Question: <URL>]works on the basis of dividing a line into smaller segments and tests each segment to find whether they are within the visible boundary of the clipping region or not.
In the Binary search algorithm, we find the middle element and then either choose right hand side or left hand side.
But, here, as the following image shows, after first segmentation, we find that both of the subsections are actually disputed. So, both of them are candidates for further subdivisions. So, we can not proceed like Binary Search.

I am using iterative method. But, the following code doesn't work:
'''
Line2d GetClippedLine()
{
Line2d clippingCandidate = this->line;
std::vector<Line2d> lines = clippingCandidate.GetMidpointSubLines();
while(lines[0] != lines[1])
{
lines = clippingCandidate.GetMidpointSubLines();
Line2d one = lines[0];
Line2d two = lines[1];
if(one.IsClippingCandidate(rectangle))
{
clippingCandidate = one;
}
if(two.IsClippingCandidate(rectangle))
{
clippingCandidate = two;
}
if(one.IsVisible(rectangle))
{
Coordinates2d::Draw(one, Yellow);
}
if(two.IsVisible(rectangle))
{
Coordinates2d::Draw(two, Yellow);
}
clippingCandidate.Show();
//std::cout<<"++";
//two.Show();
std::cout<<"
";
}
return clippingCandidate;
}
'''
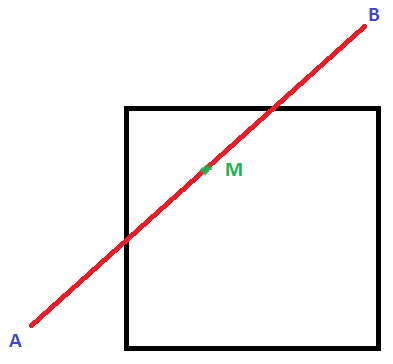
Answer: You're exactly right to ask. <URL>. It looks like your code is based on one of these bad sources.
M-S is only useful for finding intersections , and it's generally implemented with integers. It was originally used as a subroutine in a variation of the complete clipping algorithm of Cohen and Sutherland.
See <URL> if you're not familiar with C-S. The "out codes" guide successive clipping against infinite lines containing the viewport boundaries. In the pseudocode there, you'd replace the floating point math with M-S.
Say you are clipping against the left boundary at x=C, and the line segment that straddles it is 'P0(x0,y0)---P1(x1,y1)'. Say also 'x0<C<=x1', so 'P0' is known to be outside the boundary. Then the M-S algorithm is:
'''
tx1 = x1; // don't modify P1; it's inside the boundary
ty1 = y1;
while (x0 < C) {
xm = (x0 + tx1 + 1) >> 1;
ym = (y0 + ty1 + 1) >> 1;
if (xm <= C) { // the midpoint is on or outside the boundary
x0 = xm; // move P0
y0 = ym;
} else { // the midpoint is strictly inside
tx1 = xm; // move P1
ty1 = ym;
}
}
// The clipped segment is (x0,x1)--(y0,y1).
'''
You need 3 other minor variations of this for the other 3 boundaries.
Termination conditions are tricky. The '+ 1's are necessary to avoid looping forever in the case 'x0 = C-1' and 'tx1 = C': '(C + C - 1 + 1) >> 1 == C', so the next iteration will terminate.
Having said that, midpoint subdivision is pretty much obsolete. It was useful with processors that had only integer arithmetic (often the case until at least the mid 90's; I implemented it in 8088 assembly language in 1984). Finding the midpoint requires only division by 2, which is integer right shift, so it was possible to clip with no more than ceiling(log_2 n) fast iterations for coordinates of max size n. These days with floating point units operating at gigaflop rates, it's probably faster and certainly easier to clip with floating point.
Just for fun, implemented in C:
'''
#include <stdio.h>
#include <stdlib.h>
typedef unsigned OUTCODE;
typedef int COORD;
typedef int BOOL;
#define TRUE 1
#define FALSE 0
#define XMIN 0
#define YMIN 0
#define XMAX 5000
#define YMAX 3000
// Not strictly portable, but usually fine.
#define SIGN_BIT (~(~0u >> 1))
#define LEFT SIGN_BIT
#define TOP (LEFT >> 1)
#define RIGHT (TOP >> 1)
#define BOTTOM (RIGHT >> 1)
#define ALL (LEFT | BOTTOM | RIGHT | TOP)
// Mask the sign bit.
#define M(X) ((X) & SIGN_BIT)
// Shift previous value and mask in the new sign bit.
#define SM(Prev, New) (((OUTCODE)(Prev) >> 1) | M(New))
__inline OUTCODE outcode(COORD x, COORD y) {
return SM(SM(SM(M(YMAX - y), XMAX - x), y - YMIN), x - XMIN);
}
// In the S-T coordinate system, pO is outside boundary C and will be moved
// to the boundary while pI doesn't move. I is the termination correction.
#define MOVE_TO_BOUNDARY(SO, TO, SI, TI, C, I, IS_OUTSIDE) do { COORD tsi = SI, tti = TI; while (SO IS_OUTSIDE C) { COORD sm = (tsi + SO + I) >> 1; COORD tm = (tti + TO + I) >> 1; if (sm IS_OUTSIDE ## = C) { SO = sm; TO = tm; } else { tsi = sm; tti = tm; } } } while (0)
BOOL clip(COORD *x0p, COORD *y0p, COORD *x1p, COORD *y1p) {
COORD x0 = *x0p, y0 = *y0p, x1 = *x1p, y1 = *y1p;
OUTCODE code0 = outcode(x0, y0);
OUTCODE code1 = outcode(x1, y1);
for (;;) {
if ((code0 | code1) == 0) {
*x0p = x0; *y0p = y0; *x1p = x1; *y1p = y1;
return TRUE;
} else if (code0 & code1) {
return FALSE;
} else if (code0) {
if (code0 & BOTTOM) MOVE_TO_BOUNDARY(y0, x0, y1, x1, YMAX, 0, >);
else if (code0 & RIGHT) MOVE_TO_BOUNDARY(x0, y0, x1, y1, XMAX, 0, >);
else if (code0 & TOP) MOVE_TO_BOUNDARY(y0, x0, y1, x1, YMIN, 1, <);
else /* LEFT */ MOVE_TO_BOUNDARY(x0, y0, x1, y1, XMIN, 1, <);
code0 = outcode(x0, y0);
} else {
if (code1 & BOTTOM) MOVE_TO_BOUNDARY(y1, x1, y0, x0, YMAX, 0, >);
else if (code1 & RIGHT) MOVE_TO_BOUNDARY(x1, y1, x0, y0, XMAX, 0, >);
else if (code1 & TOP) MOVE_TO_BOUNDARY(y1, x1, y0, x0, YMIN, 1, <);
else /* LEFT */ MOVE_TO_BOUNDARY(x1, y1, x0, y0, XMIN, 1, <);
code1 = outcode(x1, y1);
}
}
}
int main(void) {
int n = 0, margin = 2000;
for (;;) {
// Generate some random points around the viewport.
int x0 = rand() % (2 * margin + XMAX - XMIN) - margin;
int y0 = rand() % (2 * margin + YMAX - YMIN) - margin;
int x1 = rand() % (2 * margin + XMAX - XMIN) - margin;
int y1 = rand() % (2 * margin + YMAX - YMIN) - margin;
printf("a(%d, %d)--(%d, %d) %x--%x
", x0, y0, x1, y1,
outcode(x0,y0) >> 28, outcode(x1,y1) >> 28);
BOOL r = clip(&x0, &y0, &x1, &y1);
printf("a(%d, %d)--(%d, %d): %d
", x0, y0, x1, y1, r);
}
return 0;
}
'''
On my MacBook it clips a billion segments in 90 seconds. It would be interesting to see how this compares to floating point C-S.